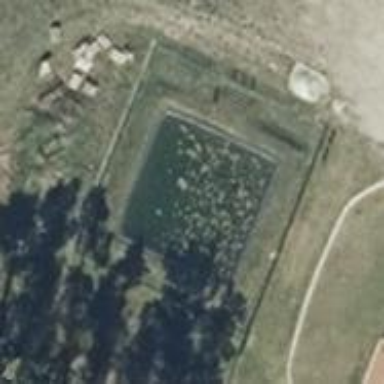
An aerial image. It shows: Reservoir serving as emergency fire water pond.